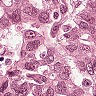
Metastatic tissue present: yes